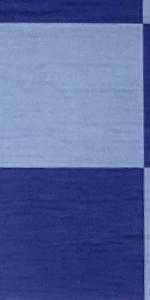
Label: Empty